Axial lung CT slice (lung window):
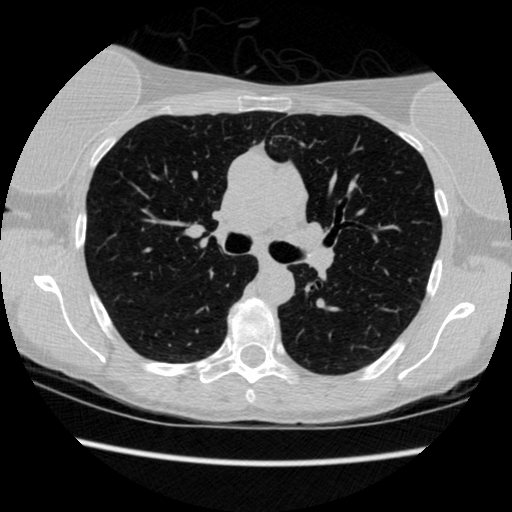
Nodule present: no